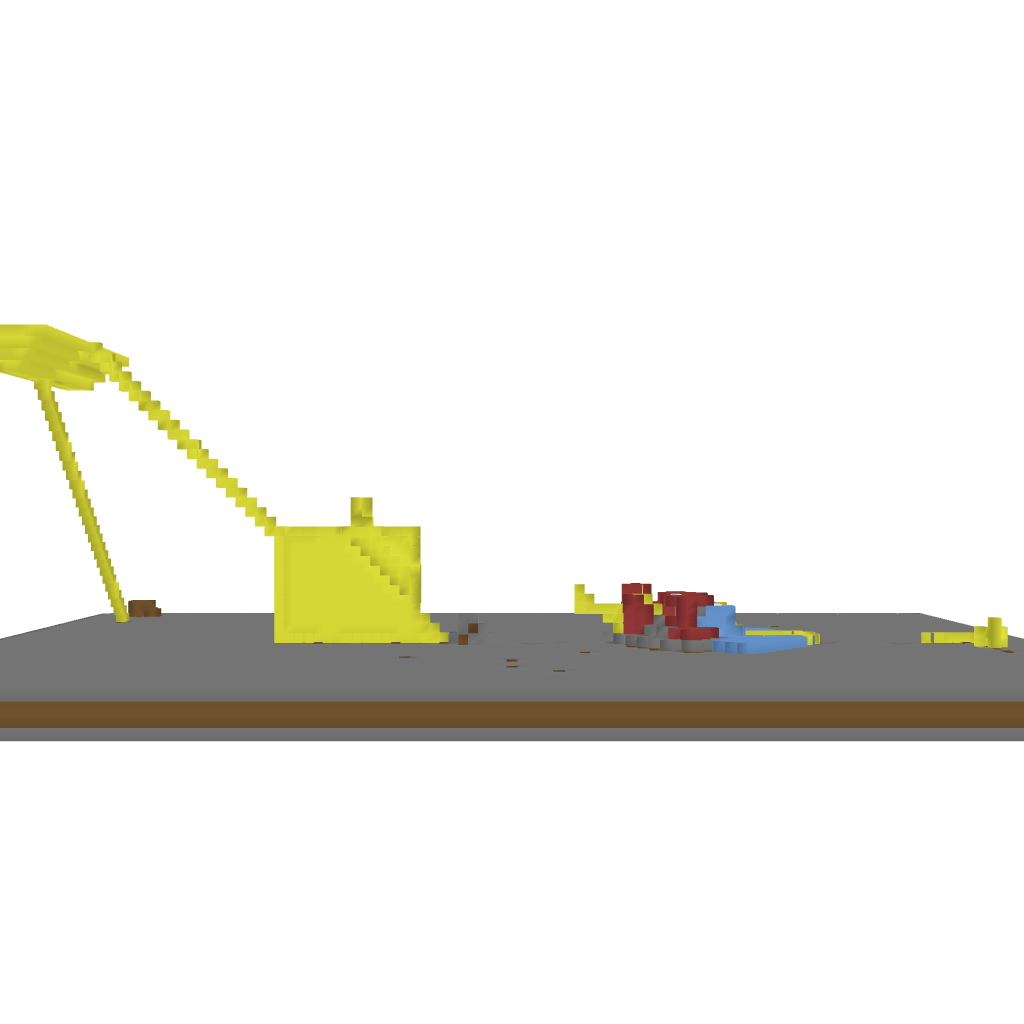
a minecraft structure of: Rollercoaster good quality